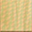
Piece: xx